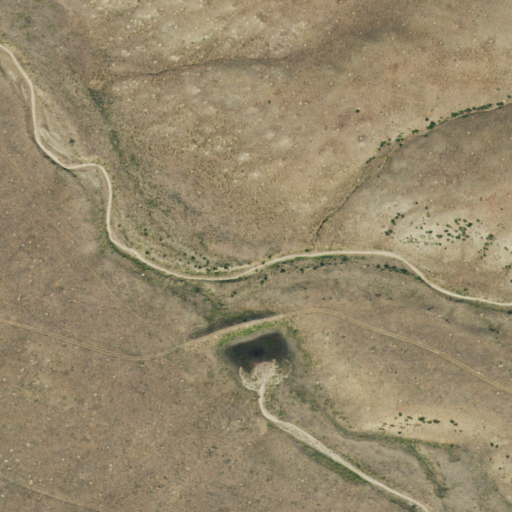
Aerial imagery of valley in Colorado named Leavenworth Gulch containing shrub and grassland